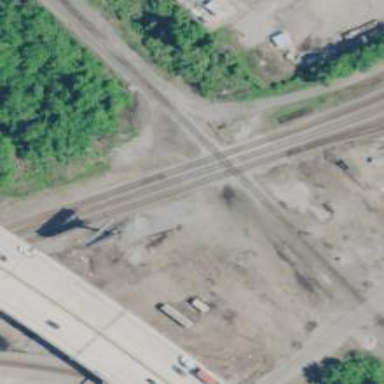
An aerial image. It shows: Railway track.